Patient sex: M
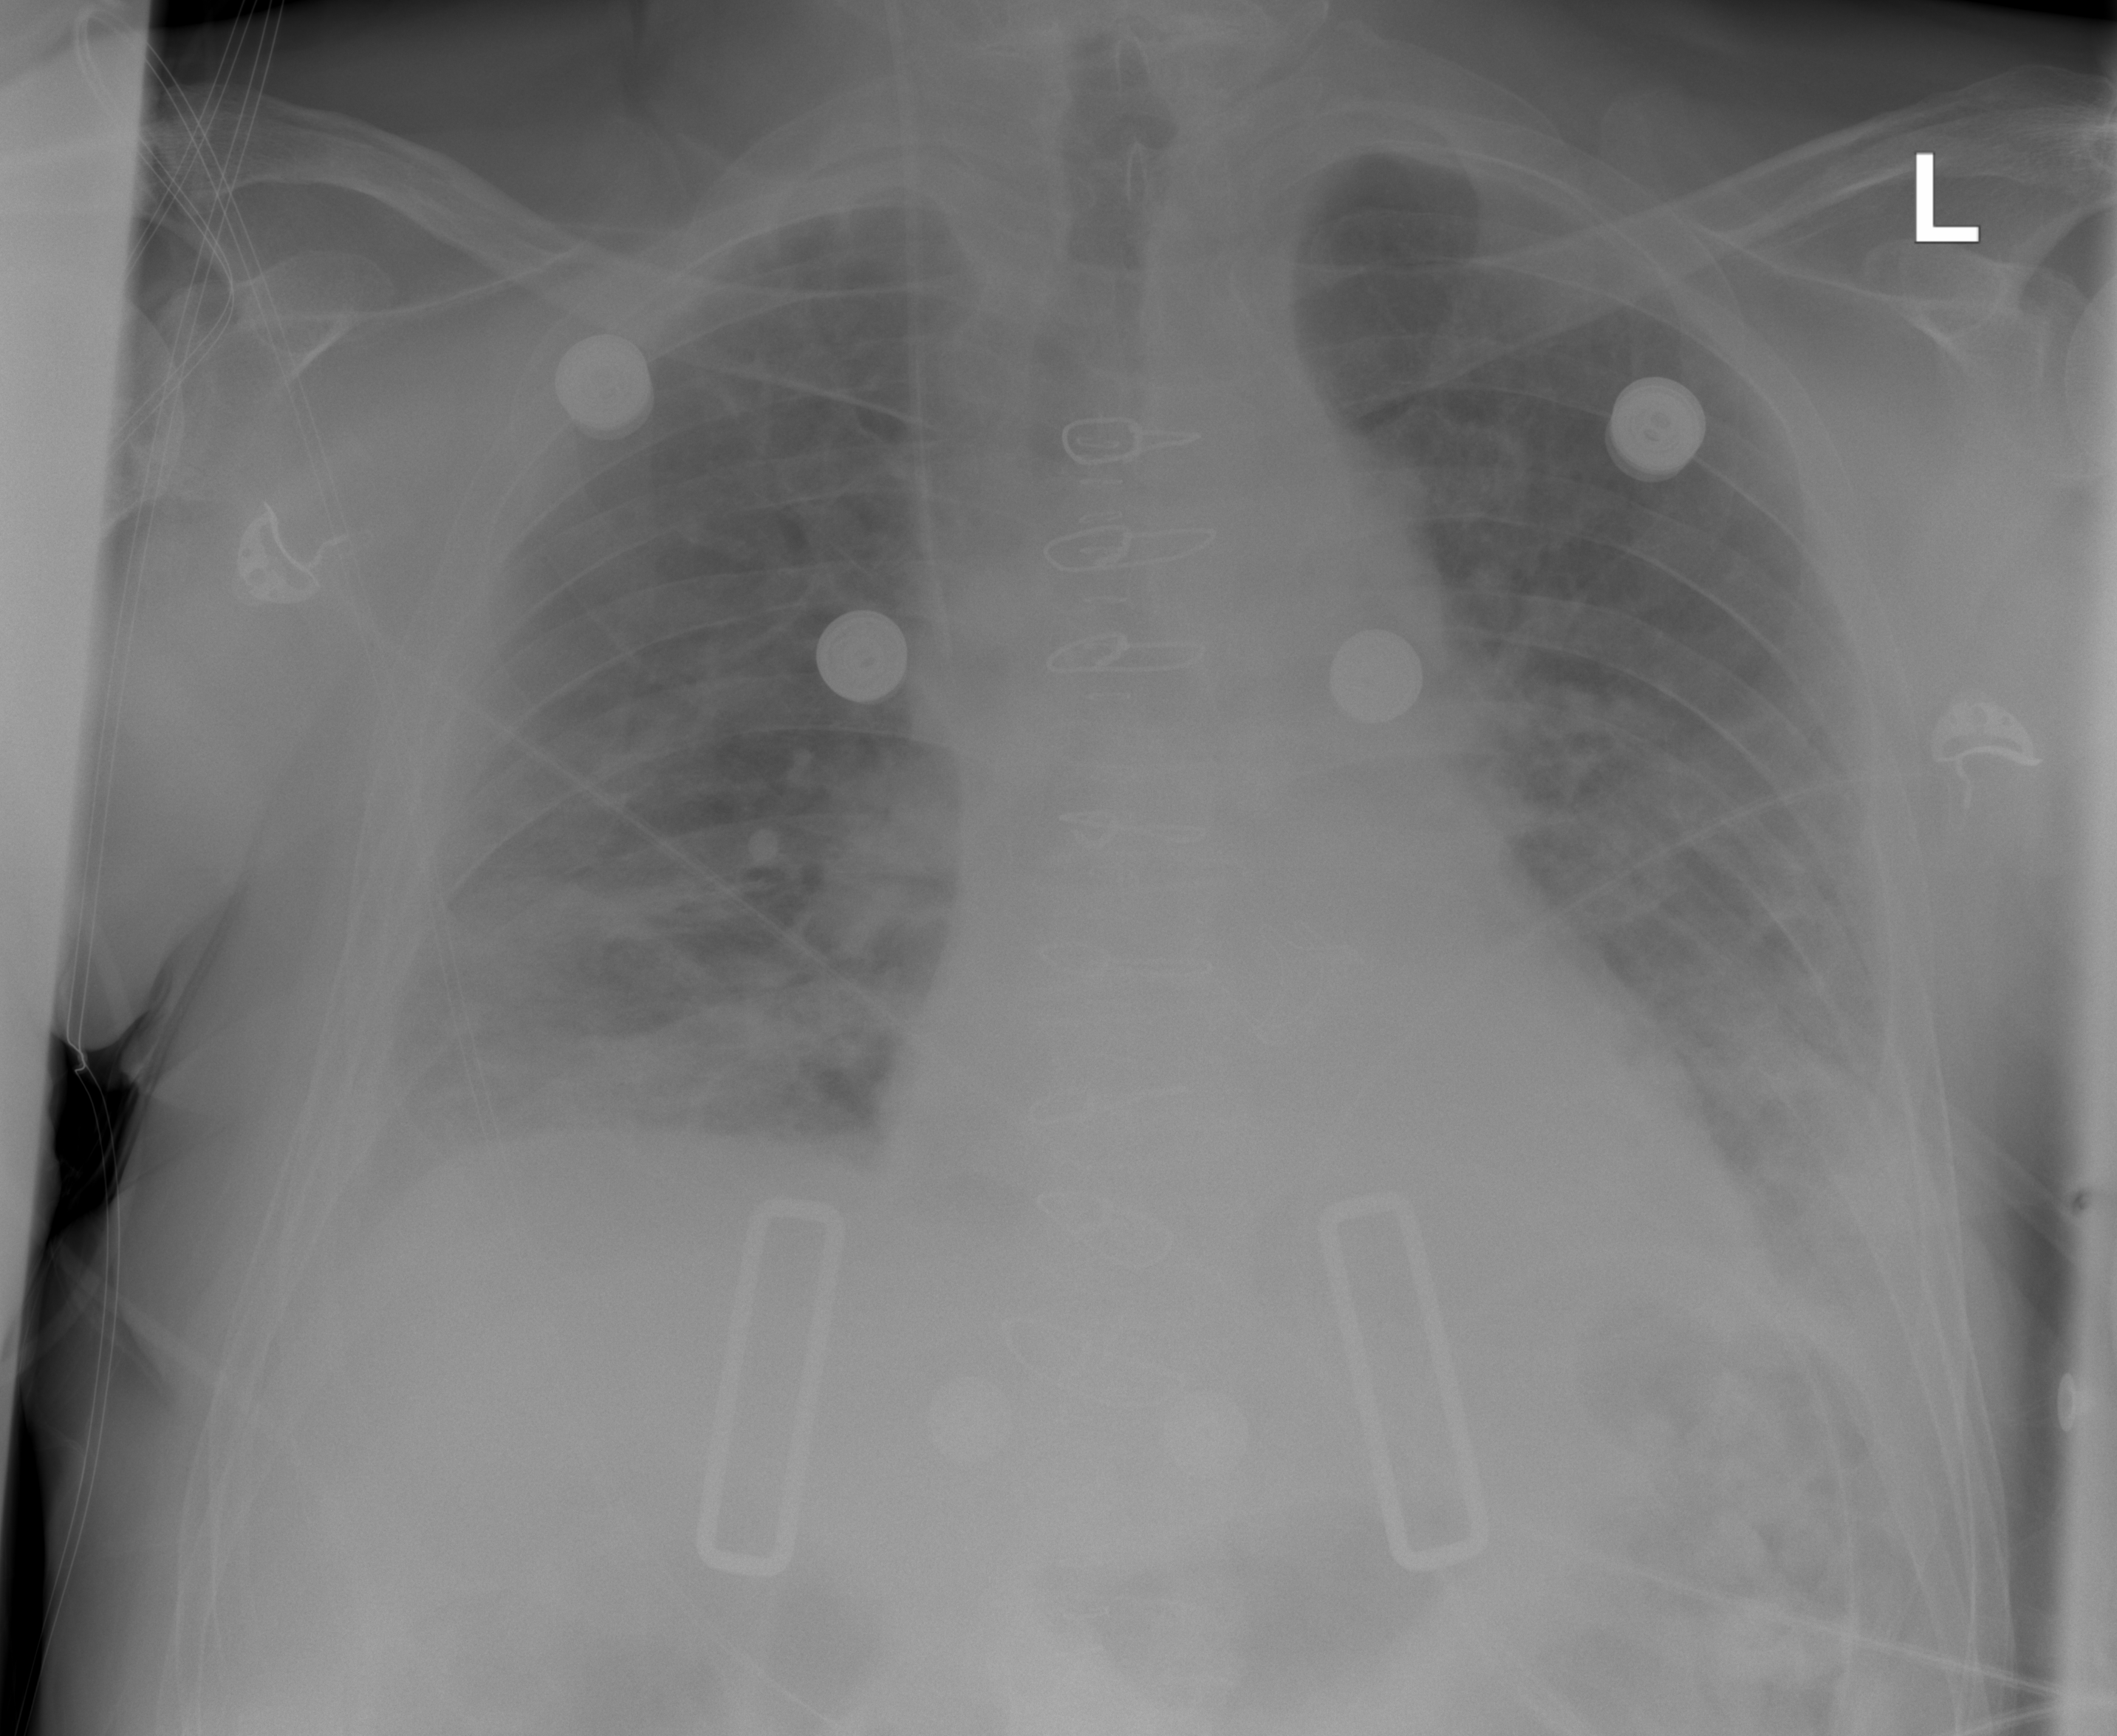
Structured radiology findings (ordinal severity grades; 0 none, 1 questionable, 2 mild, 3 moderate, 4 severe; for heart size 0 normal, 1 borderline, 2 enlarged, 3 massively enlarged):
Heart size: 0
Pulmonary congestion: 0
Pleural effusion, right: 2
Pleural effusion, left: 2
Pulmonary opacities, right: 1
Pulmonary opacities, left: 1
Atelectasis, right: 2
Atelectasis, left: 2